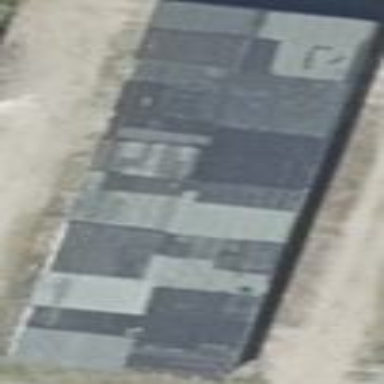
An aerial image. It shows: Group of garages.